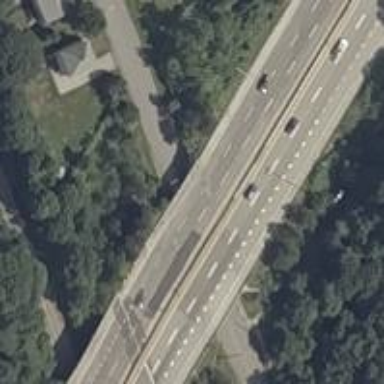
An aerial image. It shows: Asphalt bridge over motorway.